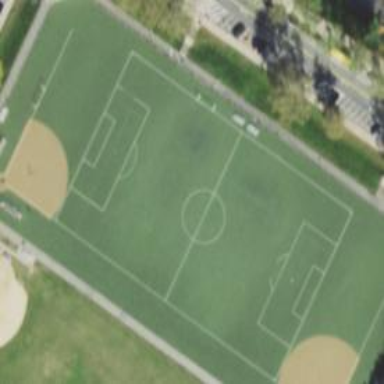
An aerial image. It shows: Soccer pitch for leisure land activities.